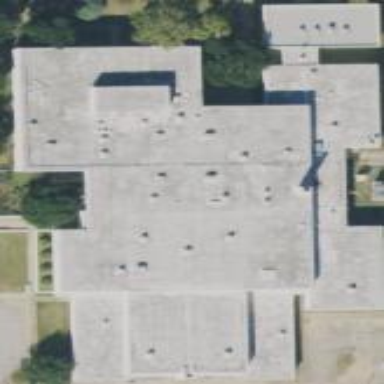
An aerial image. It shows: School building.